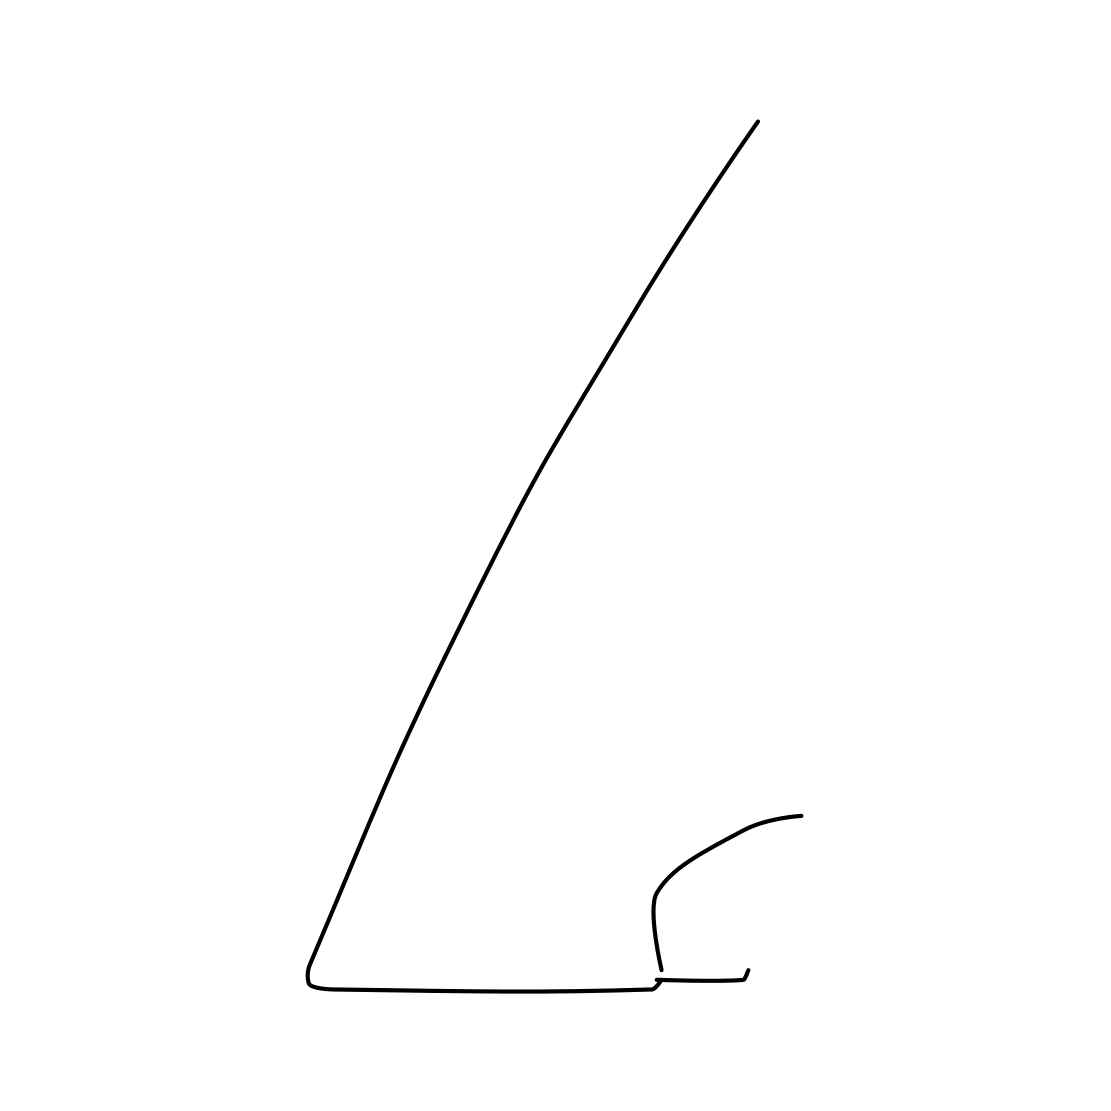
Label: nose